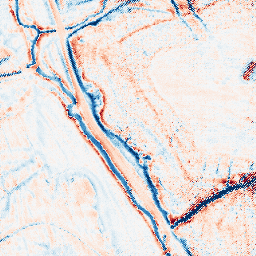
Category: edge_preserving
Decomposition family: bilateral
Decomposition parameters: d: 15
sigma_color: 100
sigma_space: 150
Upsampling method: regularized
Upsampling parameters: scale: 4
lambda_reg: 0.1
Upsampling scale: 4